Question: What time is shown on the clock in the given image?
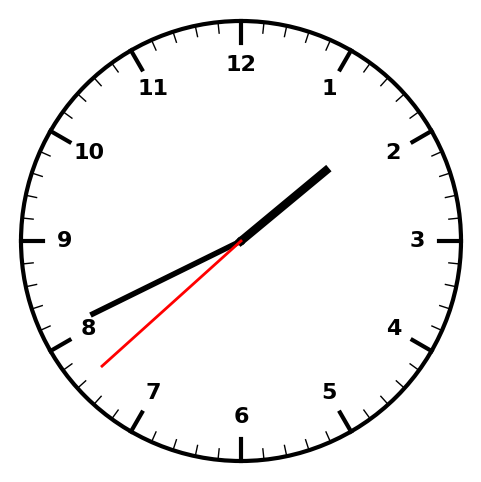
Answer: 01:40:38